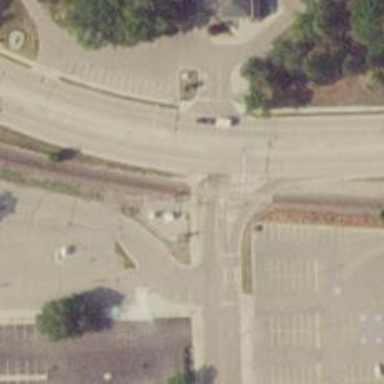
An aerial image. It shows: Railway crossing.